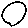
Label: circle